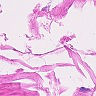
Metastatic tissue present: no